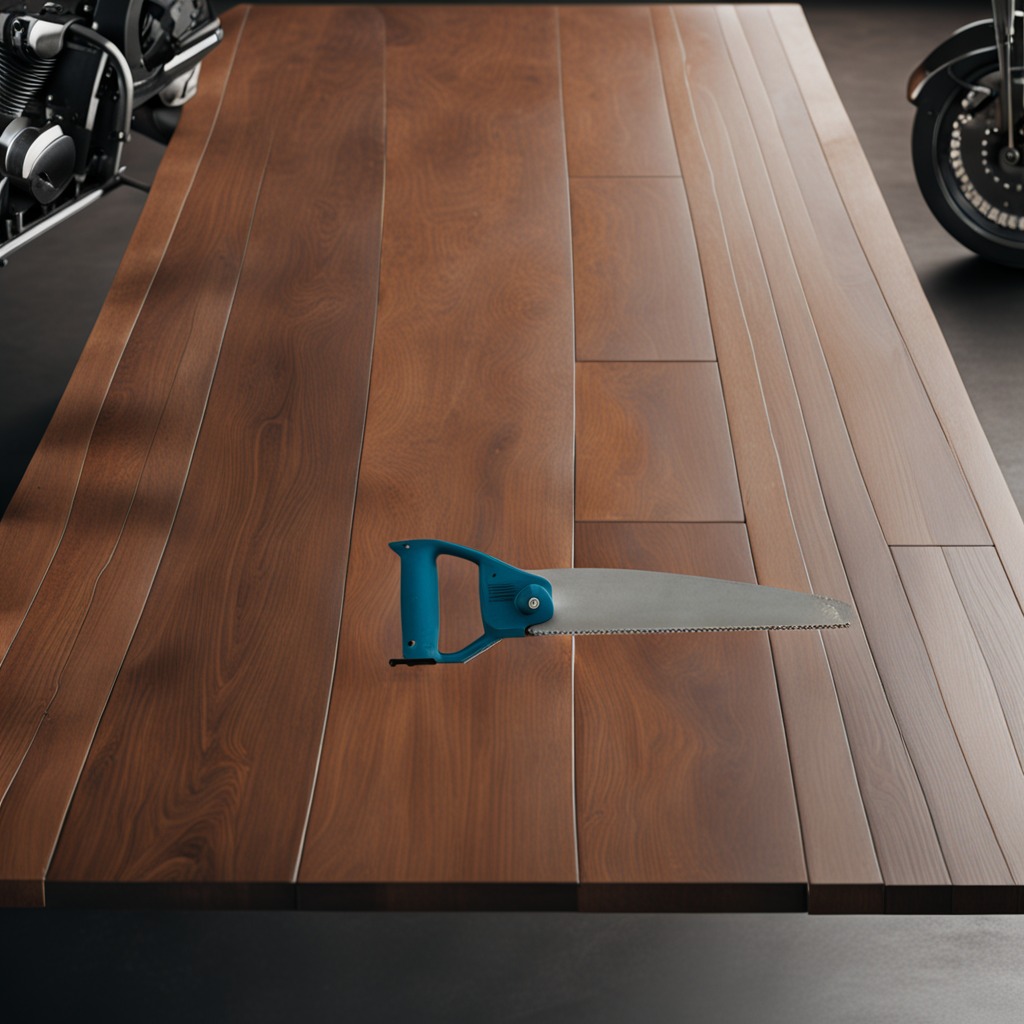
A metal saw is lying on the oil-spilled wooden table in the vintage motorcycle garage.